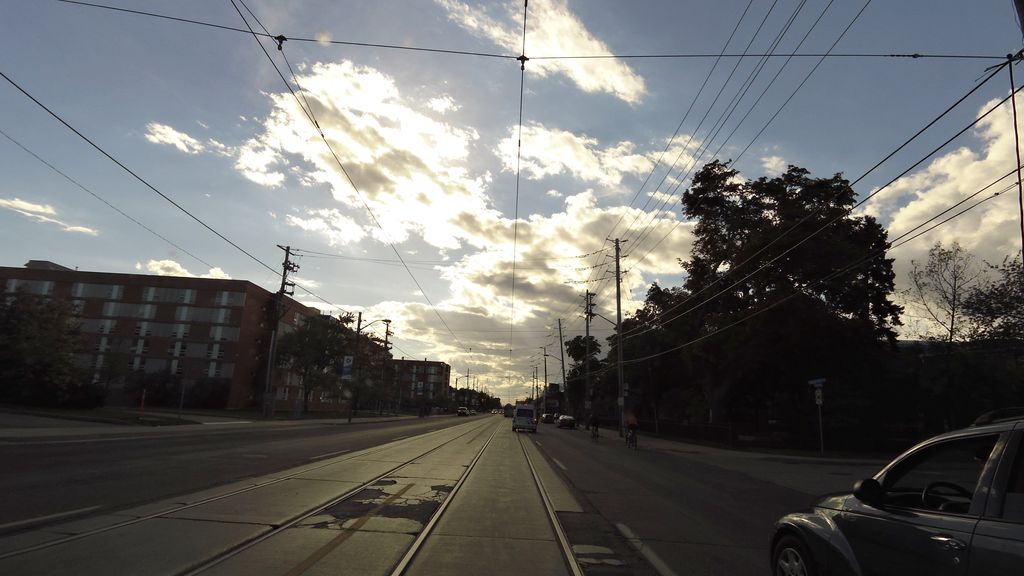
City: toronto